Question: I would like the number to be centered within the image im using. Currently the number only looks nice as a single digit but at triple digits it leaves the background image.

Ruby:
'''
<%= image_tag("chat-bubble-icon.png", id: "comment_bubble") %>
<%= micropost.comments.count %>
'''
CSS:
'''
#comment_bubble {
margin-left: 18px;
margin-right: -20px;
}
'''
Solution is to remove the image tag and use css to set it as a background for the comment.count
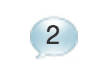
Answer: something like this
'''
.comment_count{
background: bubble.png;
height: 100px;
line-height:100px;
width: 100px;
text-align:center;
}
'''